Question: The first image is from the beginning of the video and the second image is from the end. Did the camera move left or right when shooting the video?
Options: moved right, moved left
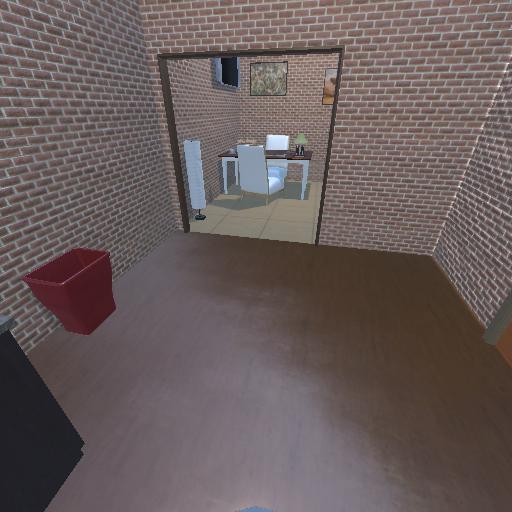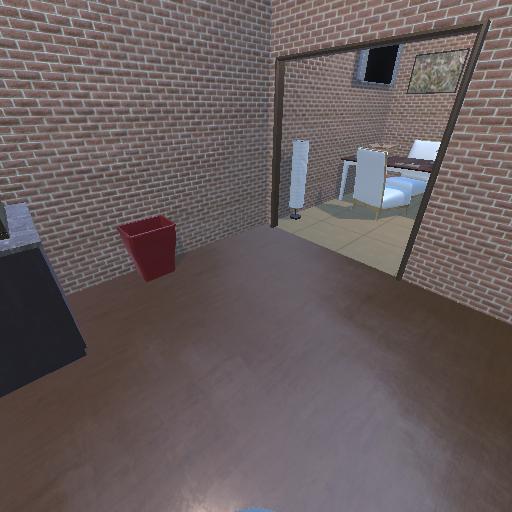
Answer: moved right